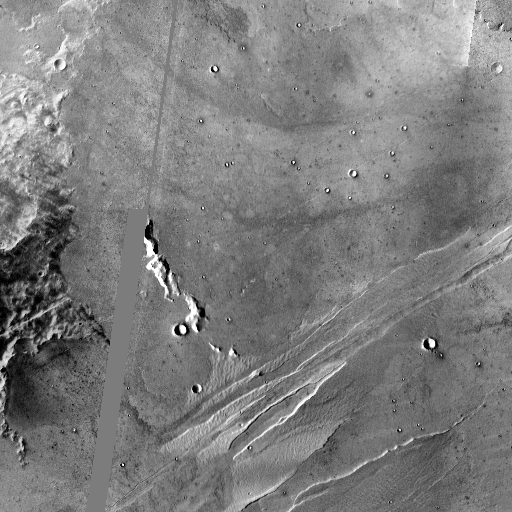
Crater classes present: Background, Other, Buried